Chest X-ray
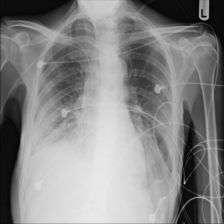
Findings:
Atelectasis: positive
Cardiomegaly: negative
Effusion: positive
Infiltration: positive
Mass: negative
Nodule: negative
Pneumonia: negative
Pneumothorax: negative
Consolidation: negative
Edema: negative
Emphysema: negative
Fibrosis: negative
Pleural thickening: negative
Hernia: negative